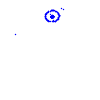
Particle: proton